Question: I am using the <URL> with the 'modal' option over a wordpress site.
The background (overlay) is not all grey, there is a white stripe across the background.
'''
$("#popup").dialog({
dialogClass: "alert",
width: crmpJs.setup.social_popup_custom_content_use ? crmpJs.setup.social_popup_setup_width : 640,
height: crmpJs.setup.social_popup_custom_content_use ? crmpJs.setup.social_popup_setup_height : "auto",
autoOpen: true,
modal: true,
resizable : false,
draggable : false,
zIndex: 10000,
closeOnEscape: crmpJs.setup.social_popup_content_locker_use == "yes" ? false : true
});
'''

Any idea of the reason for this malfunction?
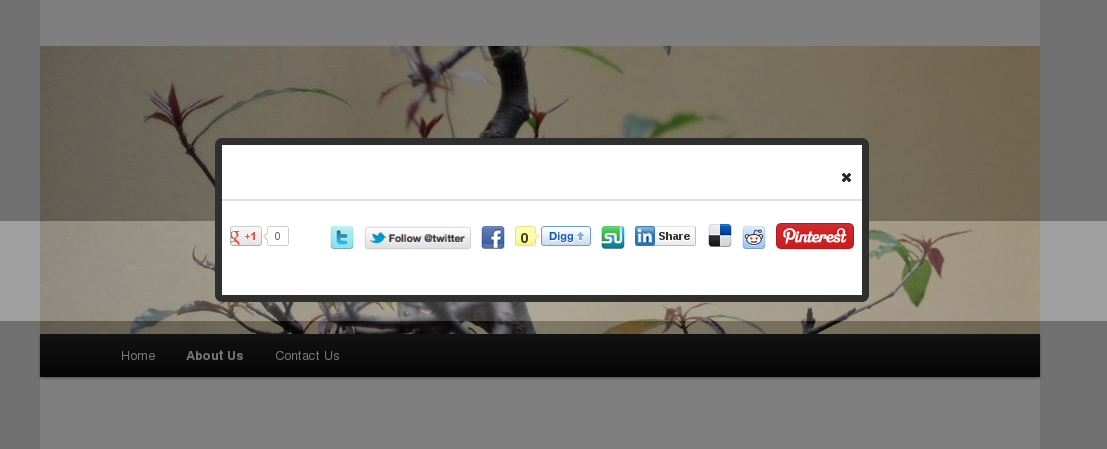
Answer: It's your CSS. Change the repeat-x to just repeat:
'''
.ui-widget-overlay {
background: url("../img/overlay-bg.png") repeat-x scroll 50% 50% #000000;
opacity: 0.5;
}
'''
to:
'''
.ui-widget-overlay {
background: url("../img/overlay-bg.png") repeat scroll 50% 50% #000000;
opacity: 0.5;
}
'''